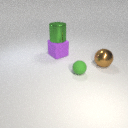
large brown metal sphere to the right of small green rubber sphere